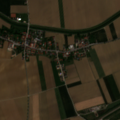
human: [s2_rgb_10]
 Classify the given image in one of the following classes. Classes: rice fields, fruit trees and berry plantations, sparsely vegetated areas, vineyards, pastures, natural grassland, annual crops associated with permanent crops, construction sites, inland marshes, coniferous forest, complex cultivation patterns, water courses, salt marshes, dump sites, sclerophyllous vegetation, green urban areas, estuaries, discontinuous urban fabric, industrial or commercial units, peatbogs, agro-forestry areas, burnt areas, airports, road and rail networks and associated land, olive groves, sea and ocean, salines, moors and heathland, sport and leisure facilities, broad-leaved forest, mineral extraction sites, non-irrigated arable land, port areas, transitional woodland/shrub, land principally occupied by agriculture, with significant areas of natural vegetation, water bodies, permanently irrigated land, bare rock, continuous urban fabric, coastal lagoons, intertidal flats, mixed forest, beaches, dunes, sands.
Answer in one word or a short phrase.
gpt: discontinuous urban fabric, non-irrigated arable land, complex cultivation patterns